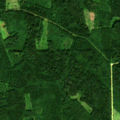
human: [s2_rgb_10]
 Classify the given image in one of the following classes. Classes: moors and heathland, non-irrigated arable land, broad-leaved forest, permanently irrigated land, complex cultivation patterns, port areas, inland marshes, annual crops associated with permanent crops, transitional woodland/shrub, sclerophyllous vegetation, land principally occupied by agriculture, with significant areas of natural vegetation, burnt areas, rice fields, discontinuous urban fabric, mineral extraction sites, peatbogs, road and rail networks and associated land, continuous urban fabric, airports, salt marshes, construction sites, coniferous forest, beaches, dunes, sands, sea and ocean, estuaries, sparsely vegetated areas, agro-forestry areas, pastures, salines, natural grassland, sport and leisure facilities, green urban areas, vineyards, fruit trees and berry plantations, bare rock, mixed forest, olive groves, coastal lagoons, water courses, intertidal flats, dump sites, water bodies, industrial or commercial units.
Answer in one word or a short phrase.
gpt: coniferous forest, mixed forest, transitional woodland/shrub